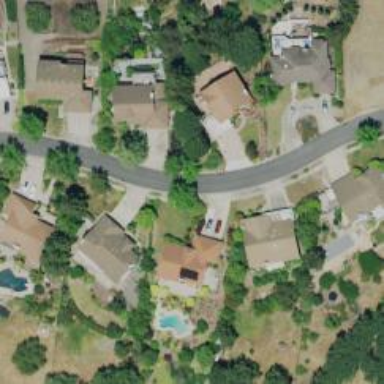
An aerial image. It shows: Residential road.